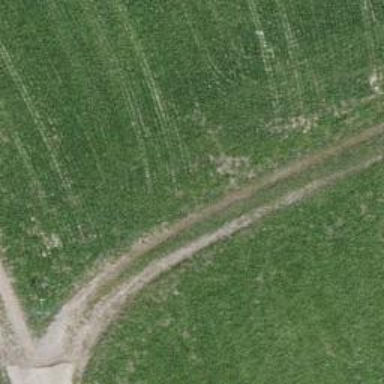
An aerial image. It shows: Grassy track with grade2 tracktype.